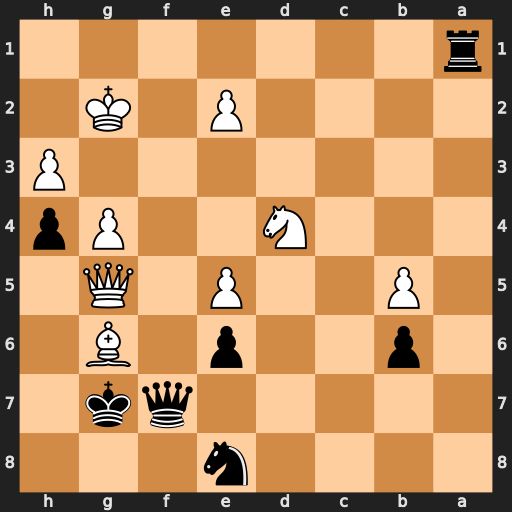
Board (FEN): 4n3/5qk1/1p2p1B1/1P2P1Q1/3N2Pp/7P/4P1K1/r7
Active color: b
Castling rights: -
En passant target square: -
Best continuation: Qf1+ Kh2 Qg1#